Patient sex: F
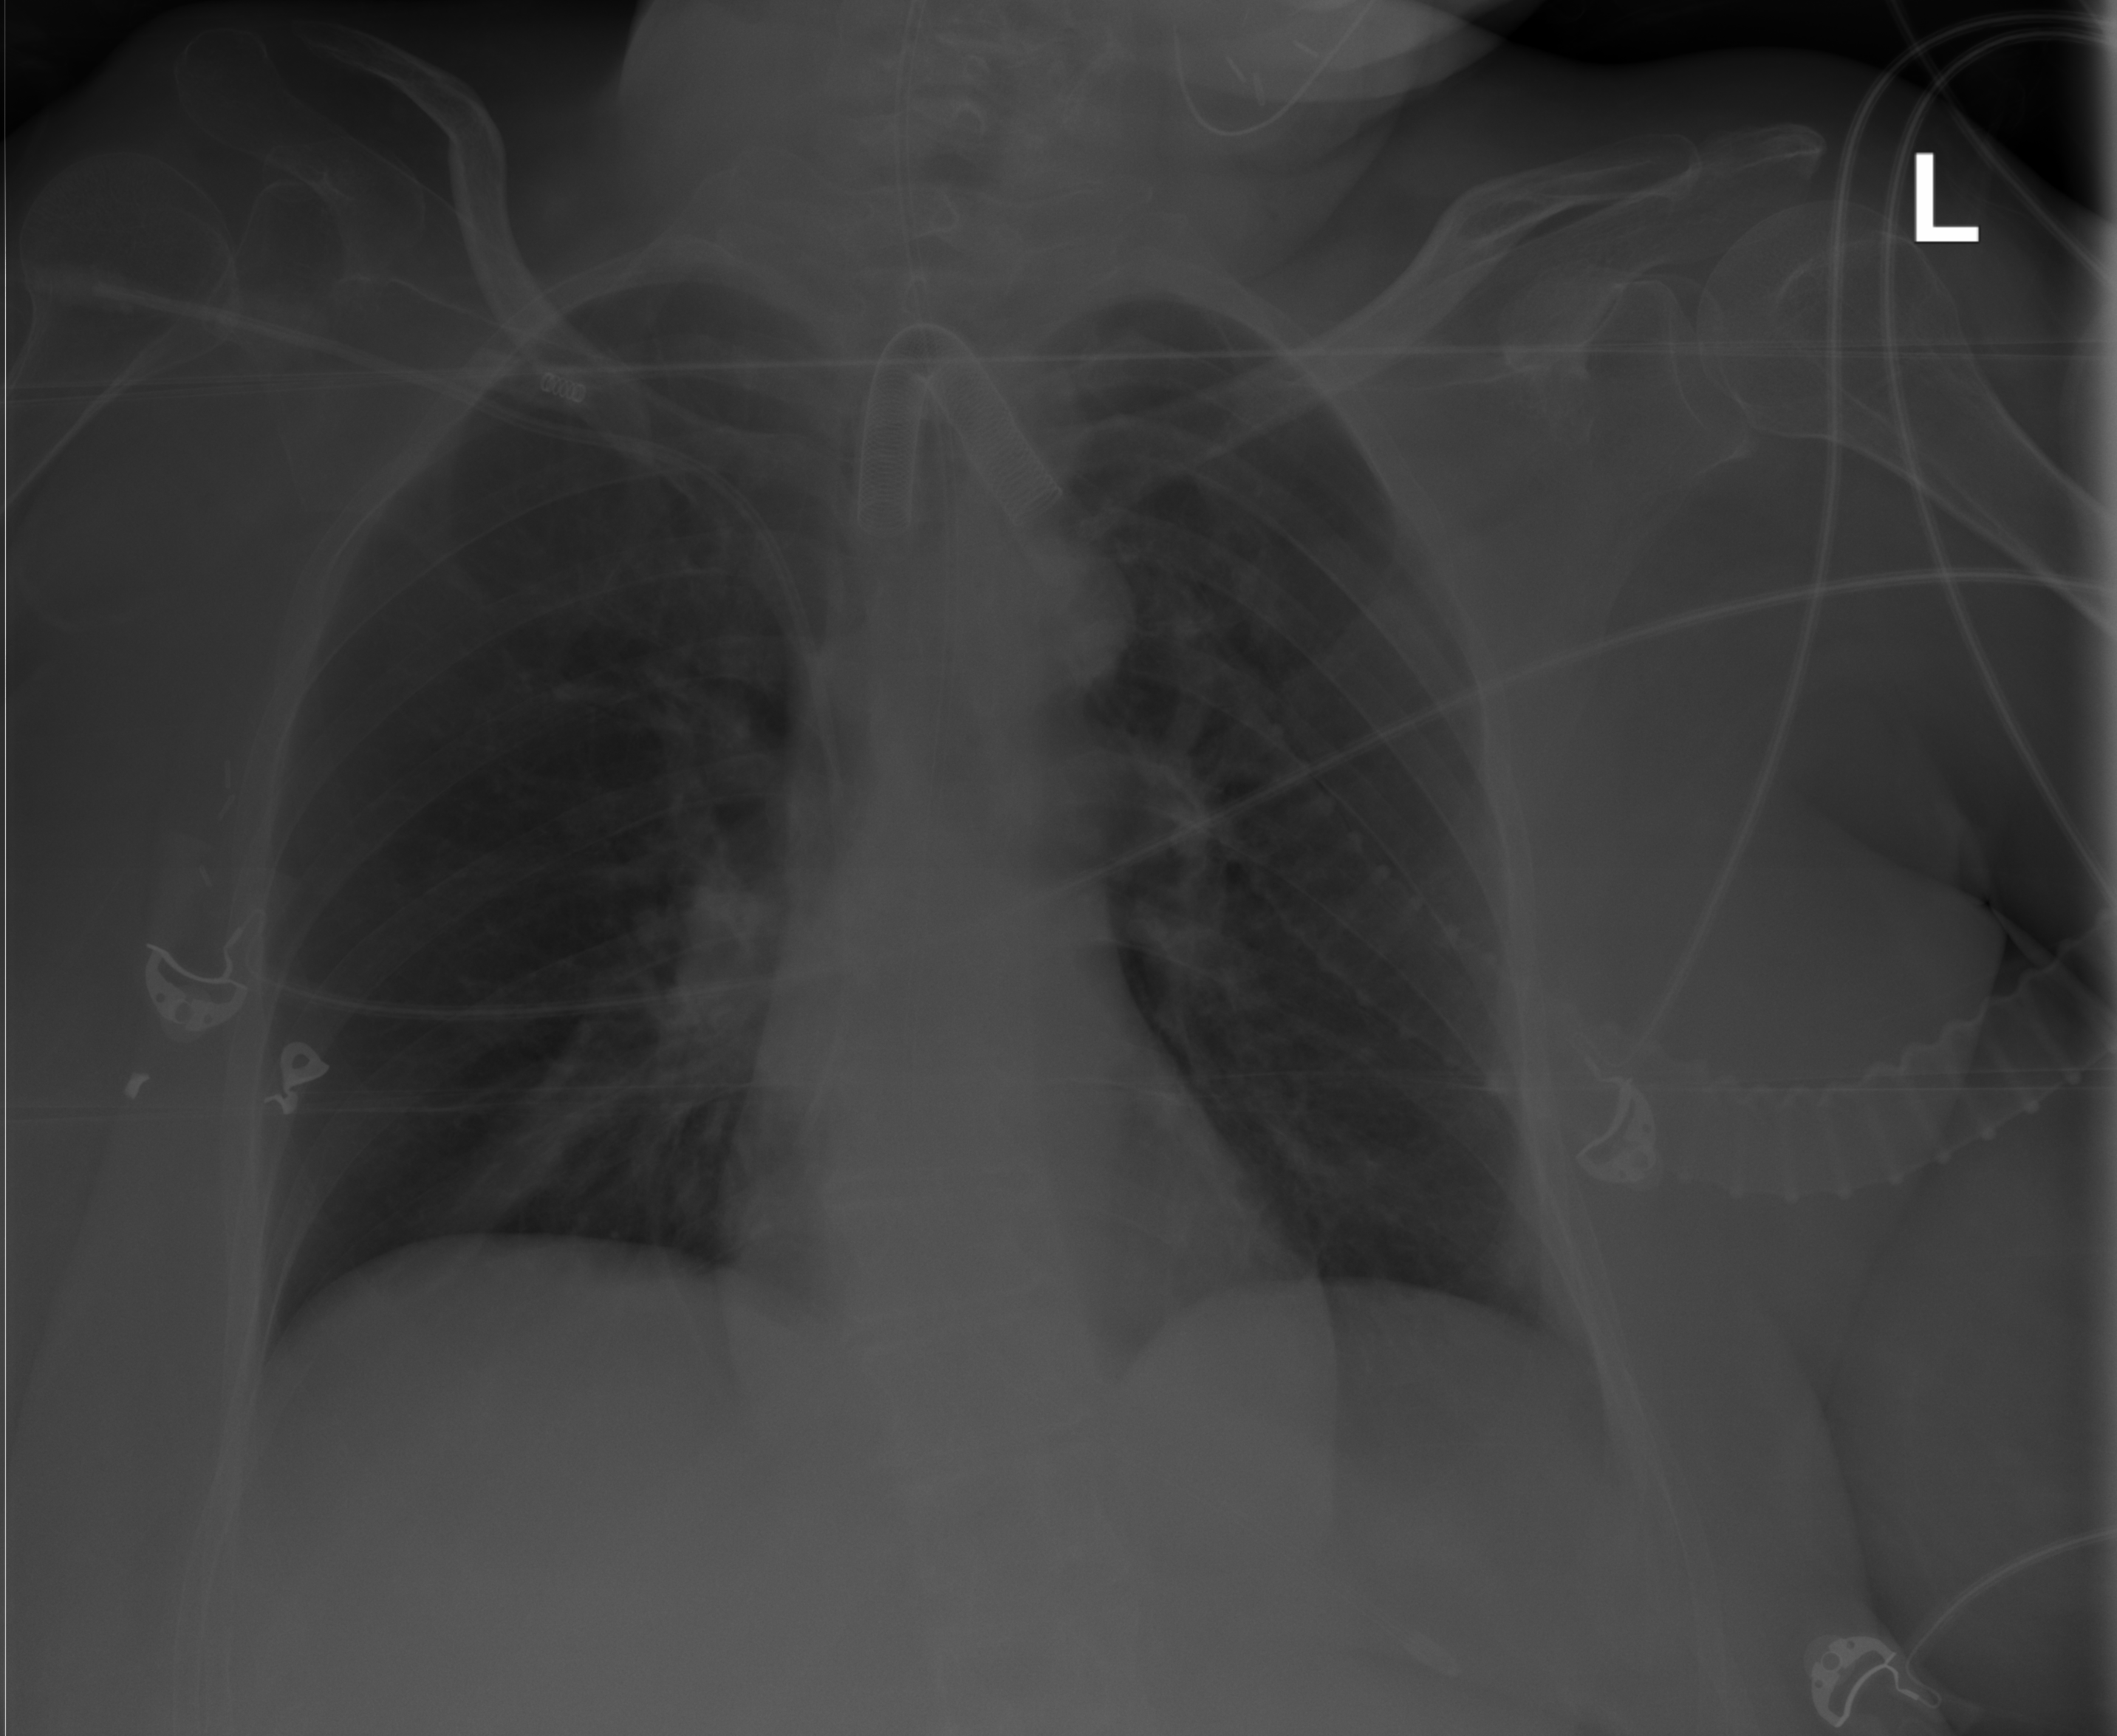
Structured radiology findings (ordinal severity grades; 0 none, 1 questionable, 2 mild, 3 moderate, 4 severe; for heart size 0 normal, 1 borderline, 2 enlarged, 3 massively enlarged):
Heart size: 0
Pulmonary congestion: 0
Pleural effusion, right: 0
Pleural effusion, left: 0
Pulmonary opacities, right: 0
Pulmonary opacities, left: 0
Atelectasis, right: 2
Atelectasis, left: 0